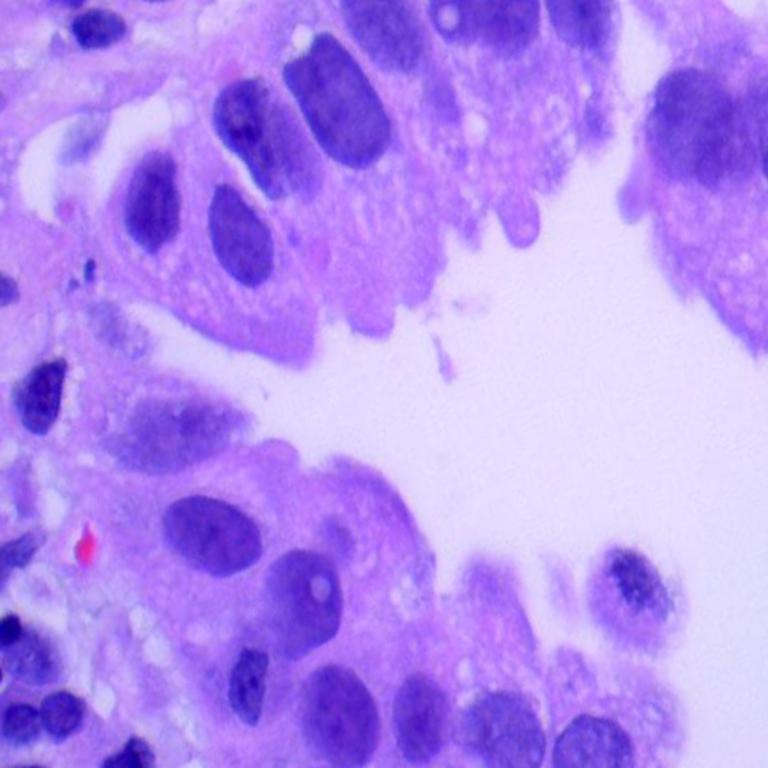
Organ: lung
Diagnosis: adenocarcinomas